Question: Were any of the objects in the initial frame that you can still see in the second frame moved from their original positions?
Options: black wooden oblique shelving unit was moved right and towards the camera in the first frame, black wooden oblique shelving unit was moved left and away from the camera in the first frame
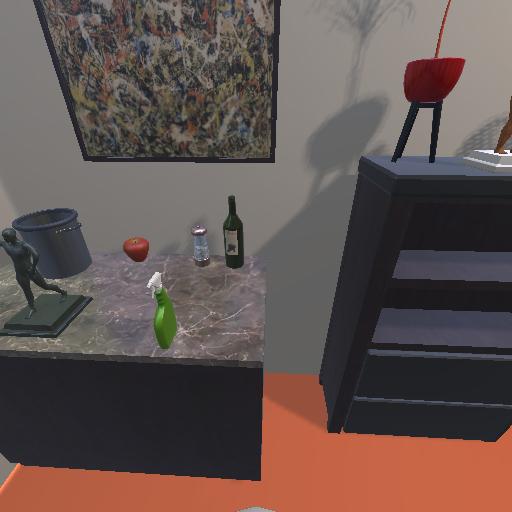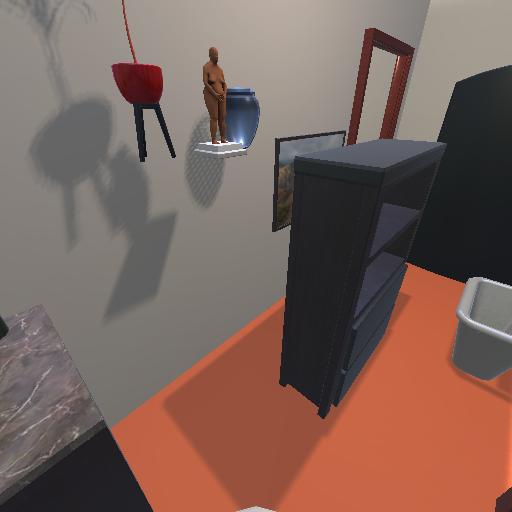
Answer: black wooden oblique shelving unit was moved right and towards the camera in the first frame